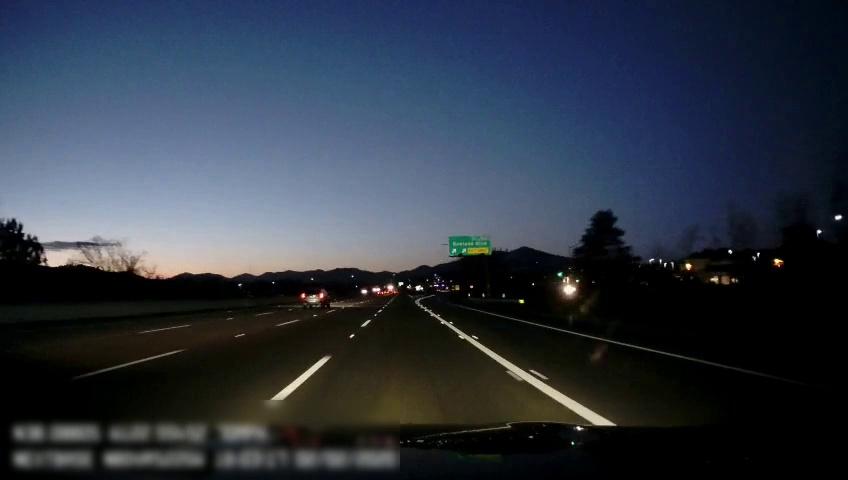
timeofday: Dusk/Dawn/Twilight
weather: Other
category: Drivable Space
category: Vehicles | SUV
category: Lanes | Alternate Lane
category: Lanes | Alternate Lane
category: Lanes | Alternate Lane
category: Lanes | Alternate Lane
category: Lanes | Alternate Lane
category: Lanes | Alternate Lane
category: Lanes | Alternate Lane
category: Lanes | Alternate Lane
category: Traffic | Signs